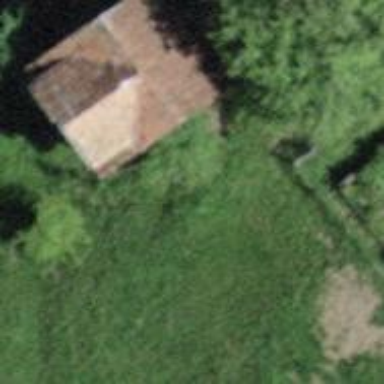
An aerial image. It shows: Barn.